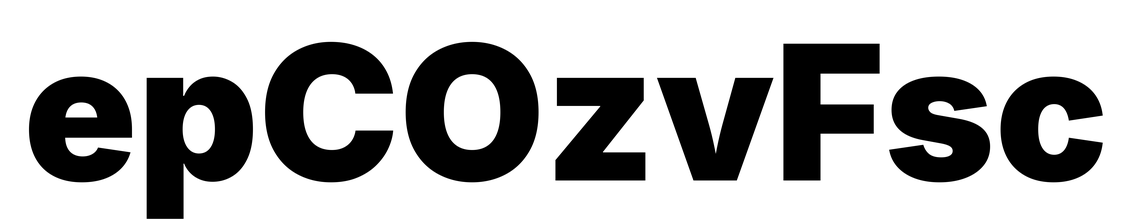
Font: Inter_Black